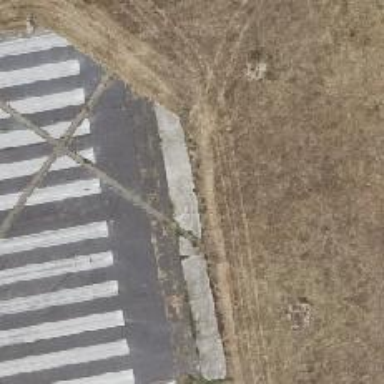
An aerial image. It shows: Runway surface made of asphalt at airport.